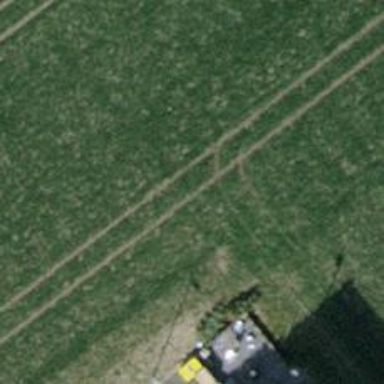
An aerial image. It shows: Mast structure.